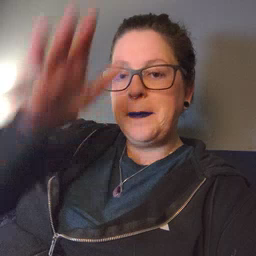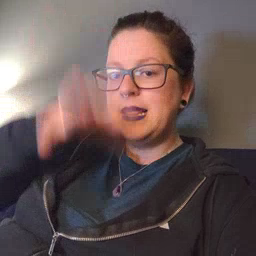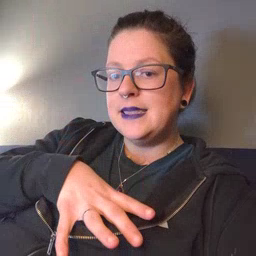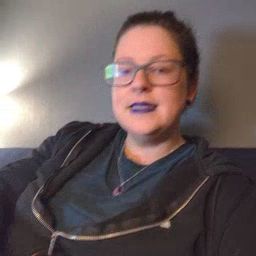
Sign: man